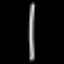
Label: line